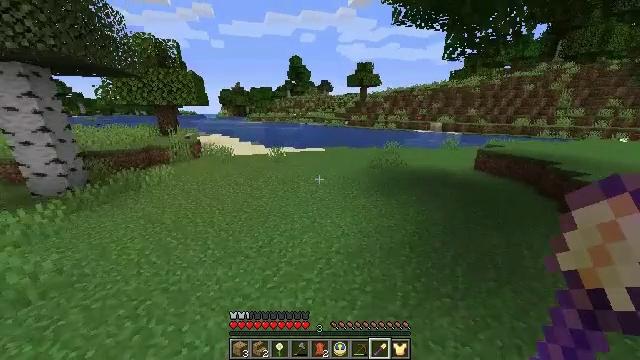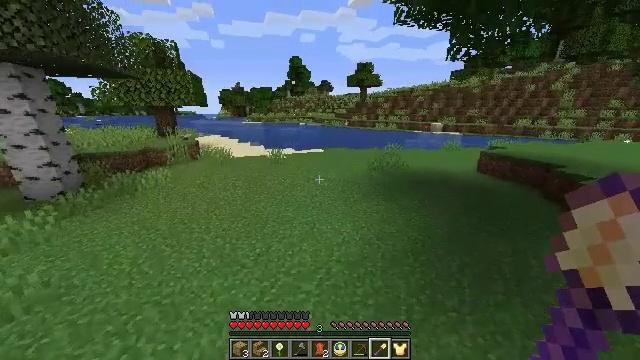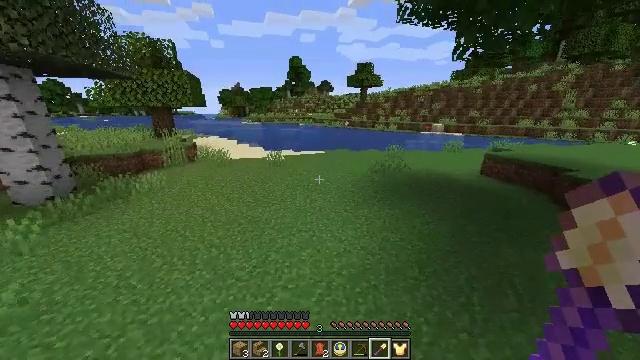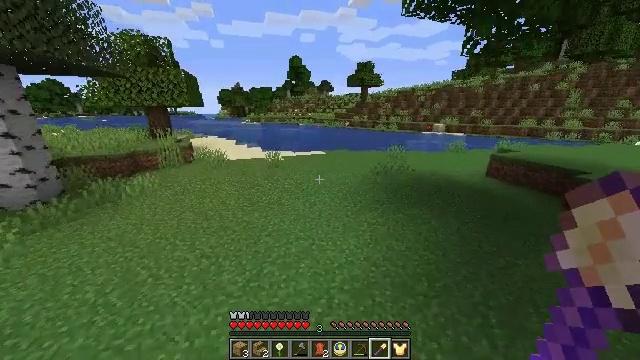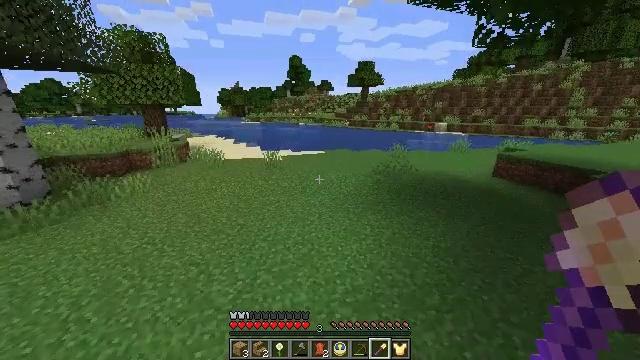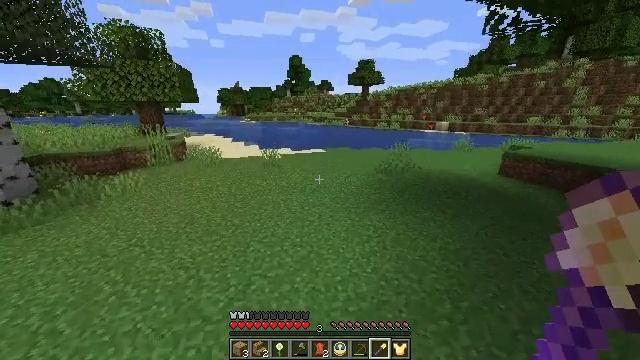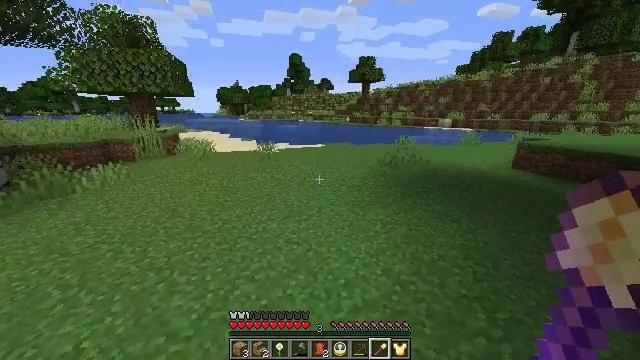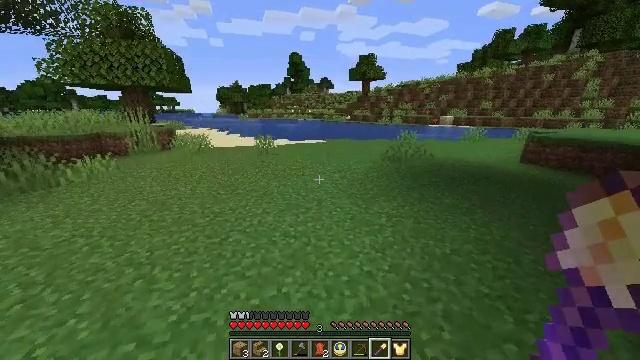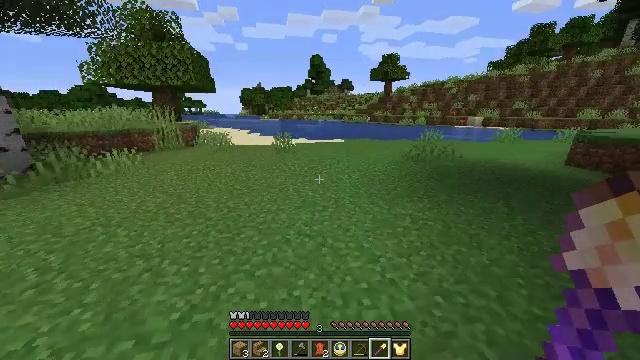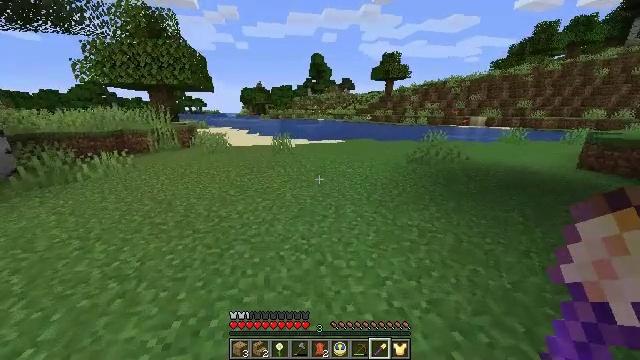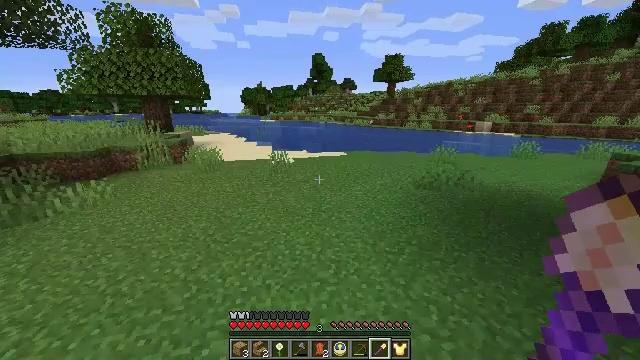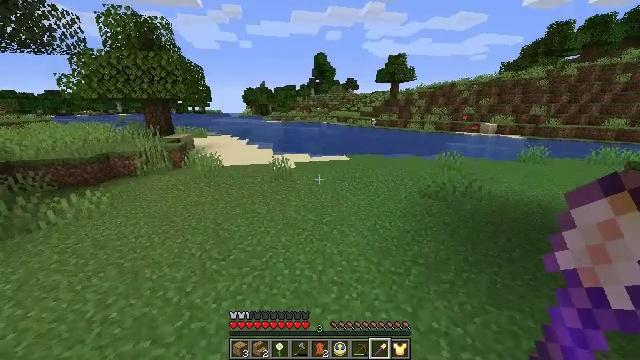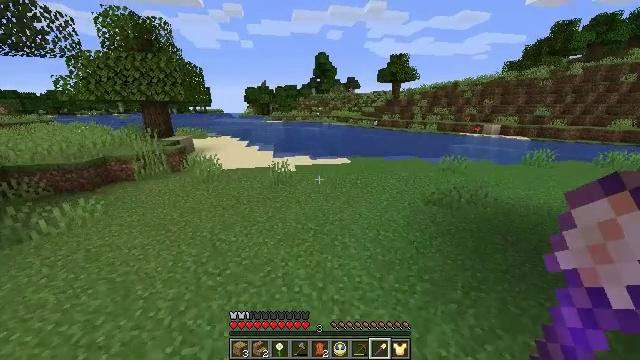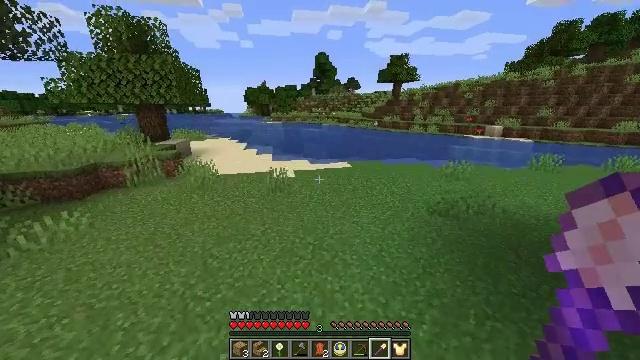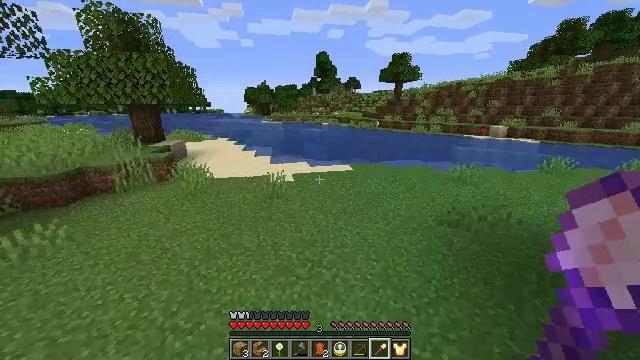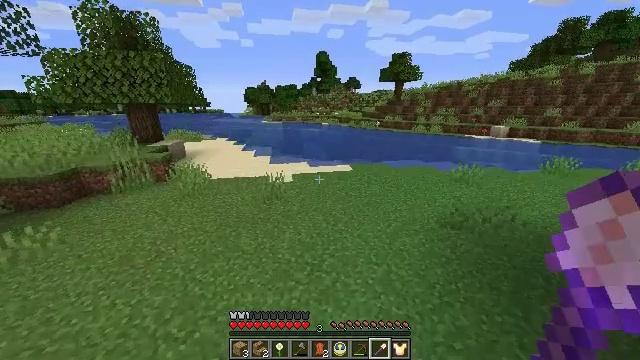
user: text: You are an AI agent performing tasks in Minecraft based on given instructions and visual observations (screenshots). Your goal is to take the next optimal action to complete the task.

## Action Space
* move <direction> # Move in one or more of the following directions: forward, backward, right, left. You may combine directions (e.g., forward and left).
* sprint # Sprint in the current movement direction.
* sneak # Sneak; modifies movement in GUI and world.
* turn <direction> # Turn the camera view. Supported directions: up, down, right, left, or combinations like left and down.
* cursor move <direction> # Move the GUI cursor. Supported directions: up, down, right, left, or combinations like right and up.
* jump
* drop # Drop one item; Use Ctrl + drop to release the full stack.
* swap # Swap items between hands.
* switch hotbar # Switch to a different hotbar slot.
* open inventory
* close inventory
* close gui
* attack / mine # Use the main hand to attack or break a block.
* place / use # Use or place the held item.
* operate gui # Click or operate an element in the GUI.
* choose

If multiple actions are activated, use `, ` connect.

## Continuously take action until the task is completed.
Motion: motion action
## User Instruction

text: Gather sand from the desert.
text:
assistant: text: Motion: move forward, jump
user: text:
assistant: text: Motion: move forward, jump
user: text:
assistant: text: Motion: move forward, jump
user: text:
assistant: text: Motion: move forward, jump
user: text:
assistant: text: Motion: move forward, jump
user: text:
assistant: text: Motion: move forward, jump
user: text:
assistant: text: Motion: move forward, jump
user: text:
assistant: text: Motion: move forward, turn left, jump
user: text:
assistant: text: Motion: move forward, jump
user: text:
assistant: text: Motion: move forward, jump
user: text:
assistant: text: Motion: move forward, jump
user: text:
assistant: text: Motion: move forward, jump
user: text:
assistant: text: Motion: move forward, jump
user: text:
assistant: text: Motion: move forward, jump
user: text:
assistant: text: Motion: move forward, jump
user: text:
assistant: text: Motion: move forward, jump
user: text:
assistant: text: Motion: move forward, jump
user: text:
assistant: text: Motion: move forward, turn left, jump
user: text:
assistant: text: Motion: move forward, turn left, jump
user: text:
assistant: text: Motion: move forward, turn left, jump
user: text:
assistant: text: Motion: move forward, turn left, jump
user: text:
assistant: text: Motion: move forward, jump
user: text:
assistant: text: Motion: move forward, turn left, jump
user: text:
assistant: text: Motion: move forward, jump
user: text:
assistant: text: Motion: move forward, jump
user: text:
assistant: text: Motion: move forward, jump
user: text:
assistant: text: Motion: move forward, jump
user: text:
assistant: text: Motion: move forward, jump
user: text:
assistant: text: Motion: move forward, jump
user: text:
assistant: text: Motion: move forward, jump